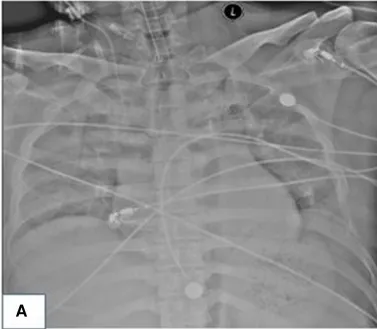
Dynamic changes of the patient's chest x-ray examination. (A) On August 18, 2021, chest radiograph showed that bilateral pneumonia and bilateral pulmonary exudative lesions were severe.
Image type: radiology (x_ray)